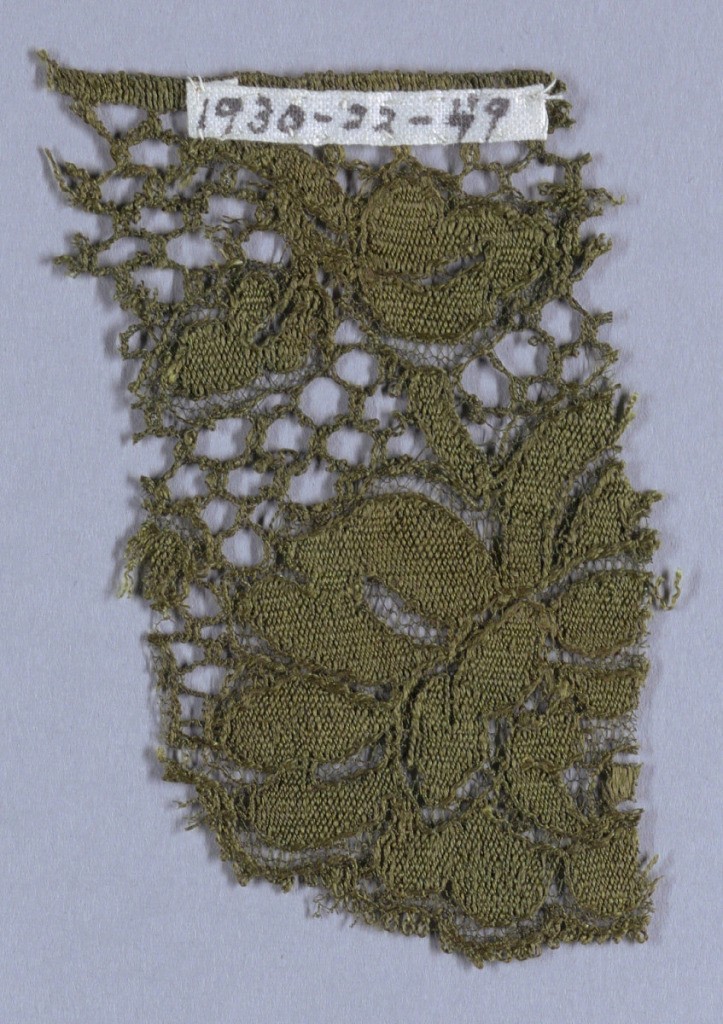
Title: Edging fragment
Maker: A .G. Jennings & Sons, American
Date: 1884
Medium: cotton Technique: machine made lace
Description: Green lace edging in a floral pattern.